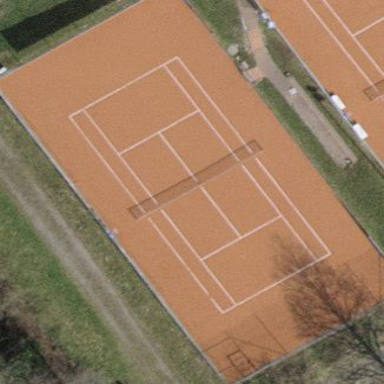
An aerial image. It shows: Sandy tennis court on pitch designated for leisure land.